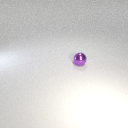
small purple metal sphere